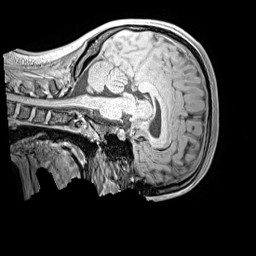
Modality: MP2RAGE
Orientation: sagittal
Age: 13
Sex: female
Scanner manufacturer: siemens
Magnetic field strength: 3 T
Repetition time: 4 s
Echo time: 0.00299 s